Field crop: tomato
Growth stage: 2
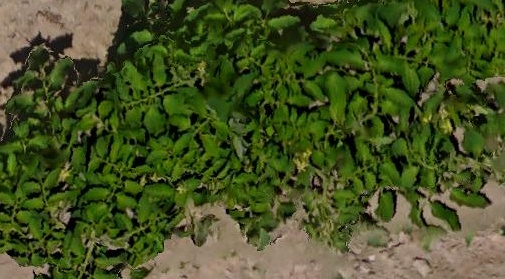
Species: tomato